Field crop: maize
Growth stage: 2
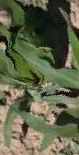
Species: maize